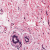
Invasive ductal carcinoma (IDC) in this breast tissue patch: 0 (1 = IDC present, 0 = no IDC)